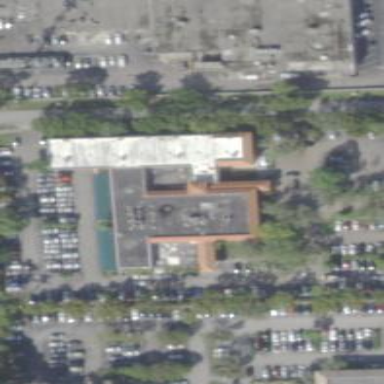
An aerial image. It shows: Commercial building.